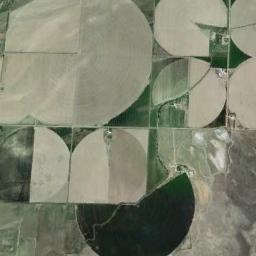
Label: circular_farmland